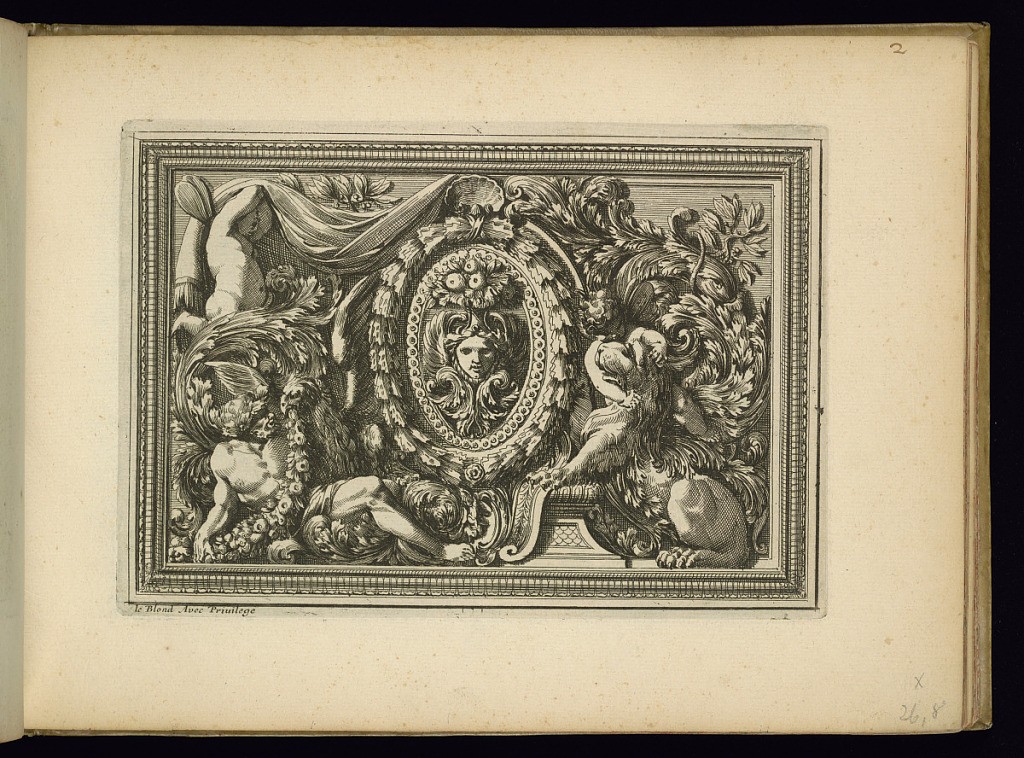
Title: Ornamental Panel Design
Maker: Jean Le Pautre, French, 1618–1682
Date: ca. 1651
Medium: Etching on laid paper
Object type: Print
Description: Ornamental panel design with a mascaron (mask) in the center framed by scrolling leaves, fruit, garland of leaves, acanthus leaves, foliate branches, draped textiles, putti, a dragon, a male figure, an eagle, and festoons of leaves and fruit, within a carved frame. The two sides of the panel have different designs.